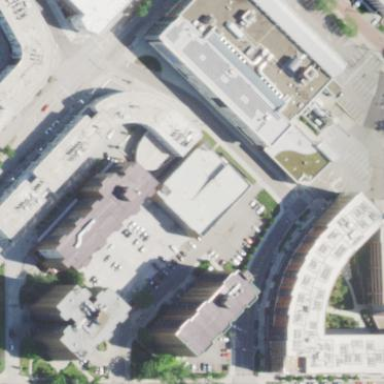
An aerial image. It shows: Multi-storey parking building.